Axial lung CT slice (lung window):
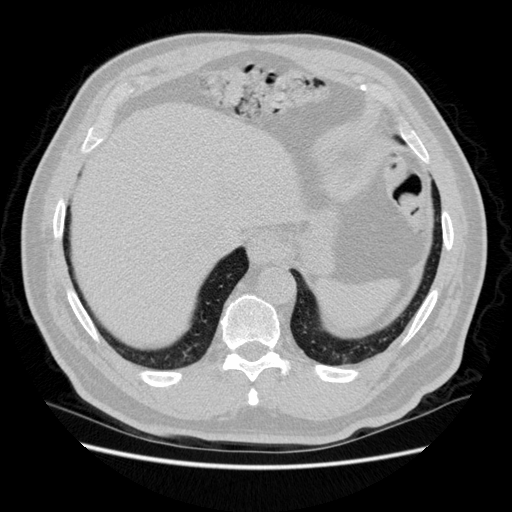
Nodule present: no